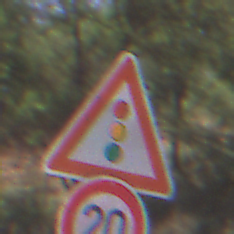
Verkehrszeichen: Lichtzeichenanlage
Zusatzzeichen unten: Geschwindigkeit20
Umgebung: Outdoor, RoadRail
Tageszeit: Midday
Wetter: Clear
Licht: Natural
Jahreszeit: NotSpecified
Kontrast: HighContrast